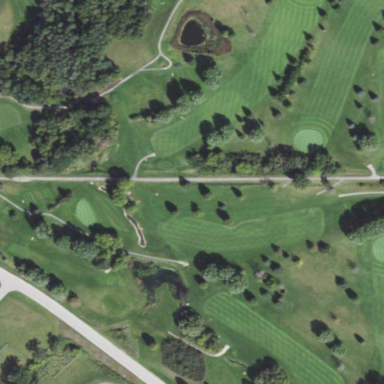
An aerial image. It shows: Well-maintained grass fairway on golf course.